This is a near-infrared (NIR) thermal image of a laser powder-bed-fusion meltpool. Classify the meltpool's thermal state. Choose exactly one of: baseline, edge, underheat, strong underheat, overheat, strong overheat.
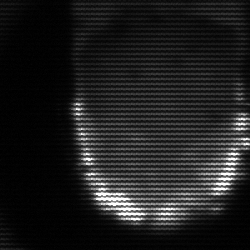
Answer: baseline